Question: I have this html code:
'''
<div id="header" class="row-fluid text-center">
<div class="span1 text-center header">HOME</div>
<div class="span1 text-center header">PORTFOLIO</div>
<div class="span1 text-center"><img src="images/logo.jpg" /></div>
<div class="span1 text-center header">ABOUT</div>
<div class="span1 text-center header">CONTACT</div>
</div>
<div class="row text-center">
<img src="images/header.png" />
</div>
'''
I wish it to be centred. I tried to work with 'offset' class but it is not 100% centred.

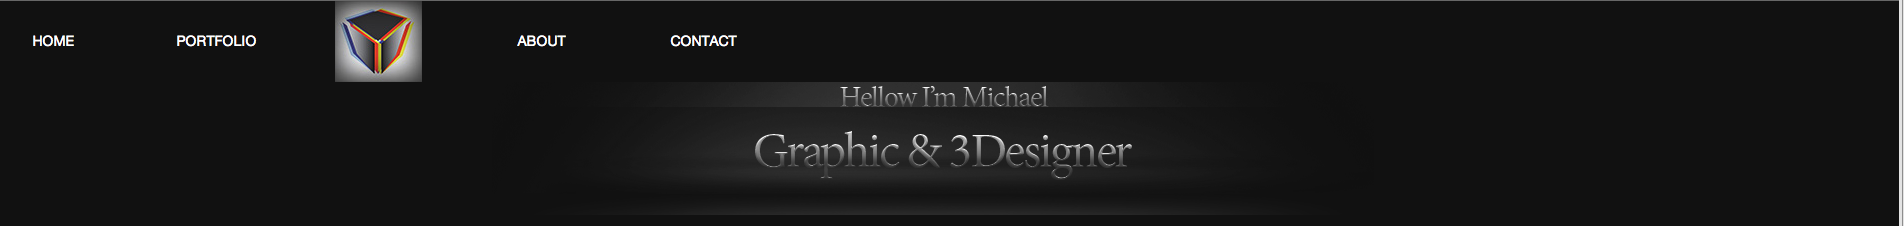
Answer: Because you have 5 elements in your row, you need to offset by 3.5 rather than offset by 3 to make it exactly centered. The best way to do this is to create a custom 'offset3-5' class. Here is the code you would need. Also, here is a working fiddle: <URL>
'''
HTML
<div class="cont"><div id="header" class="row-fluid text-center">
<div class="offset3-5 span1 text-center header">HOME</div>
<div class="span1 text-center header">PORTFOLIO</div>
<div class="span1 text-center"><img src="images/logo.jpg" /></div>
<div class="span1 text-center header">ABOUT</div>
<div class="span1 text-center header">CONTACT</div>
</div>
</div>
<div class="row text-center">
<img src="images/header.png" />
</div>
CSS
.row-fluid .offset3-5:first-child
{
margin-left: 29.166666%;
}
'''

The 12 black boxes above represent a bootstrap row, and the red boxes represent your 5 boxes. If you had offset 3, it would be slightly to the left. The solution was to make a new offset. To get the correct percentage, I did (3.5/12)*100 to get 29.166. You can make any custom offset you need, by working out how much goes on each side and then doing the same equation, but with that number instead of 3.5.